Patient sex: M
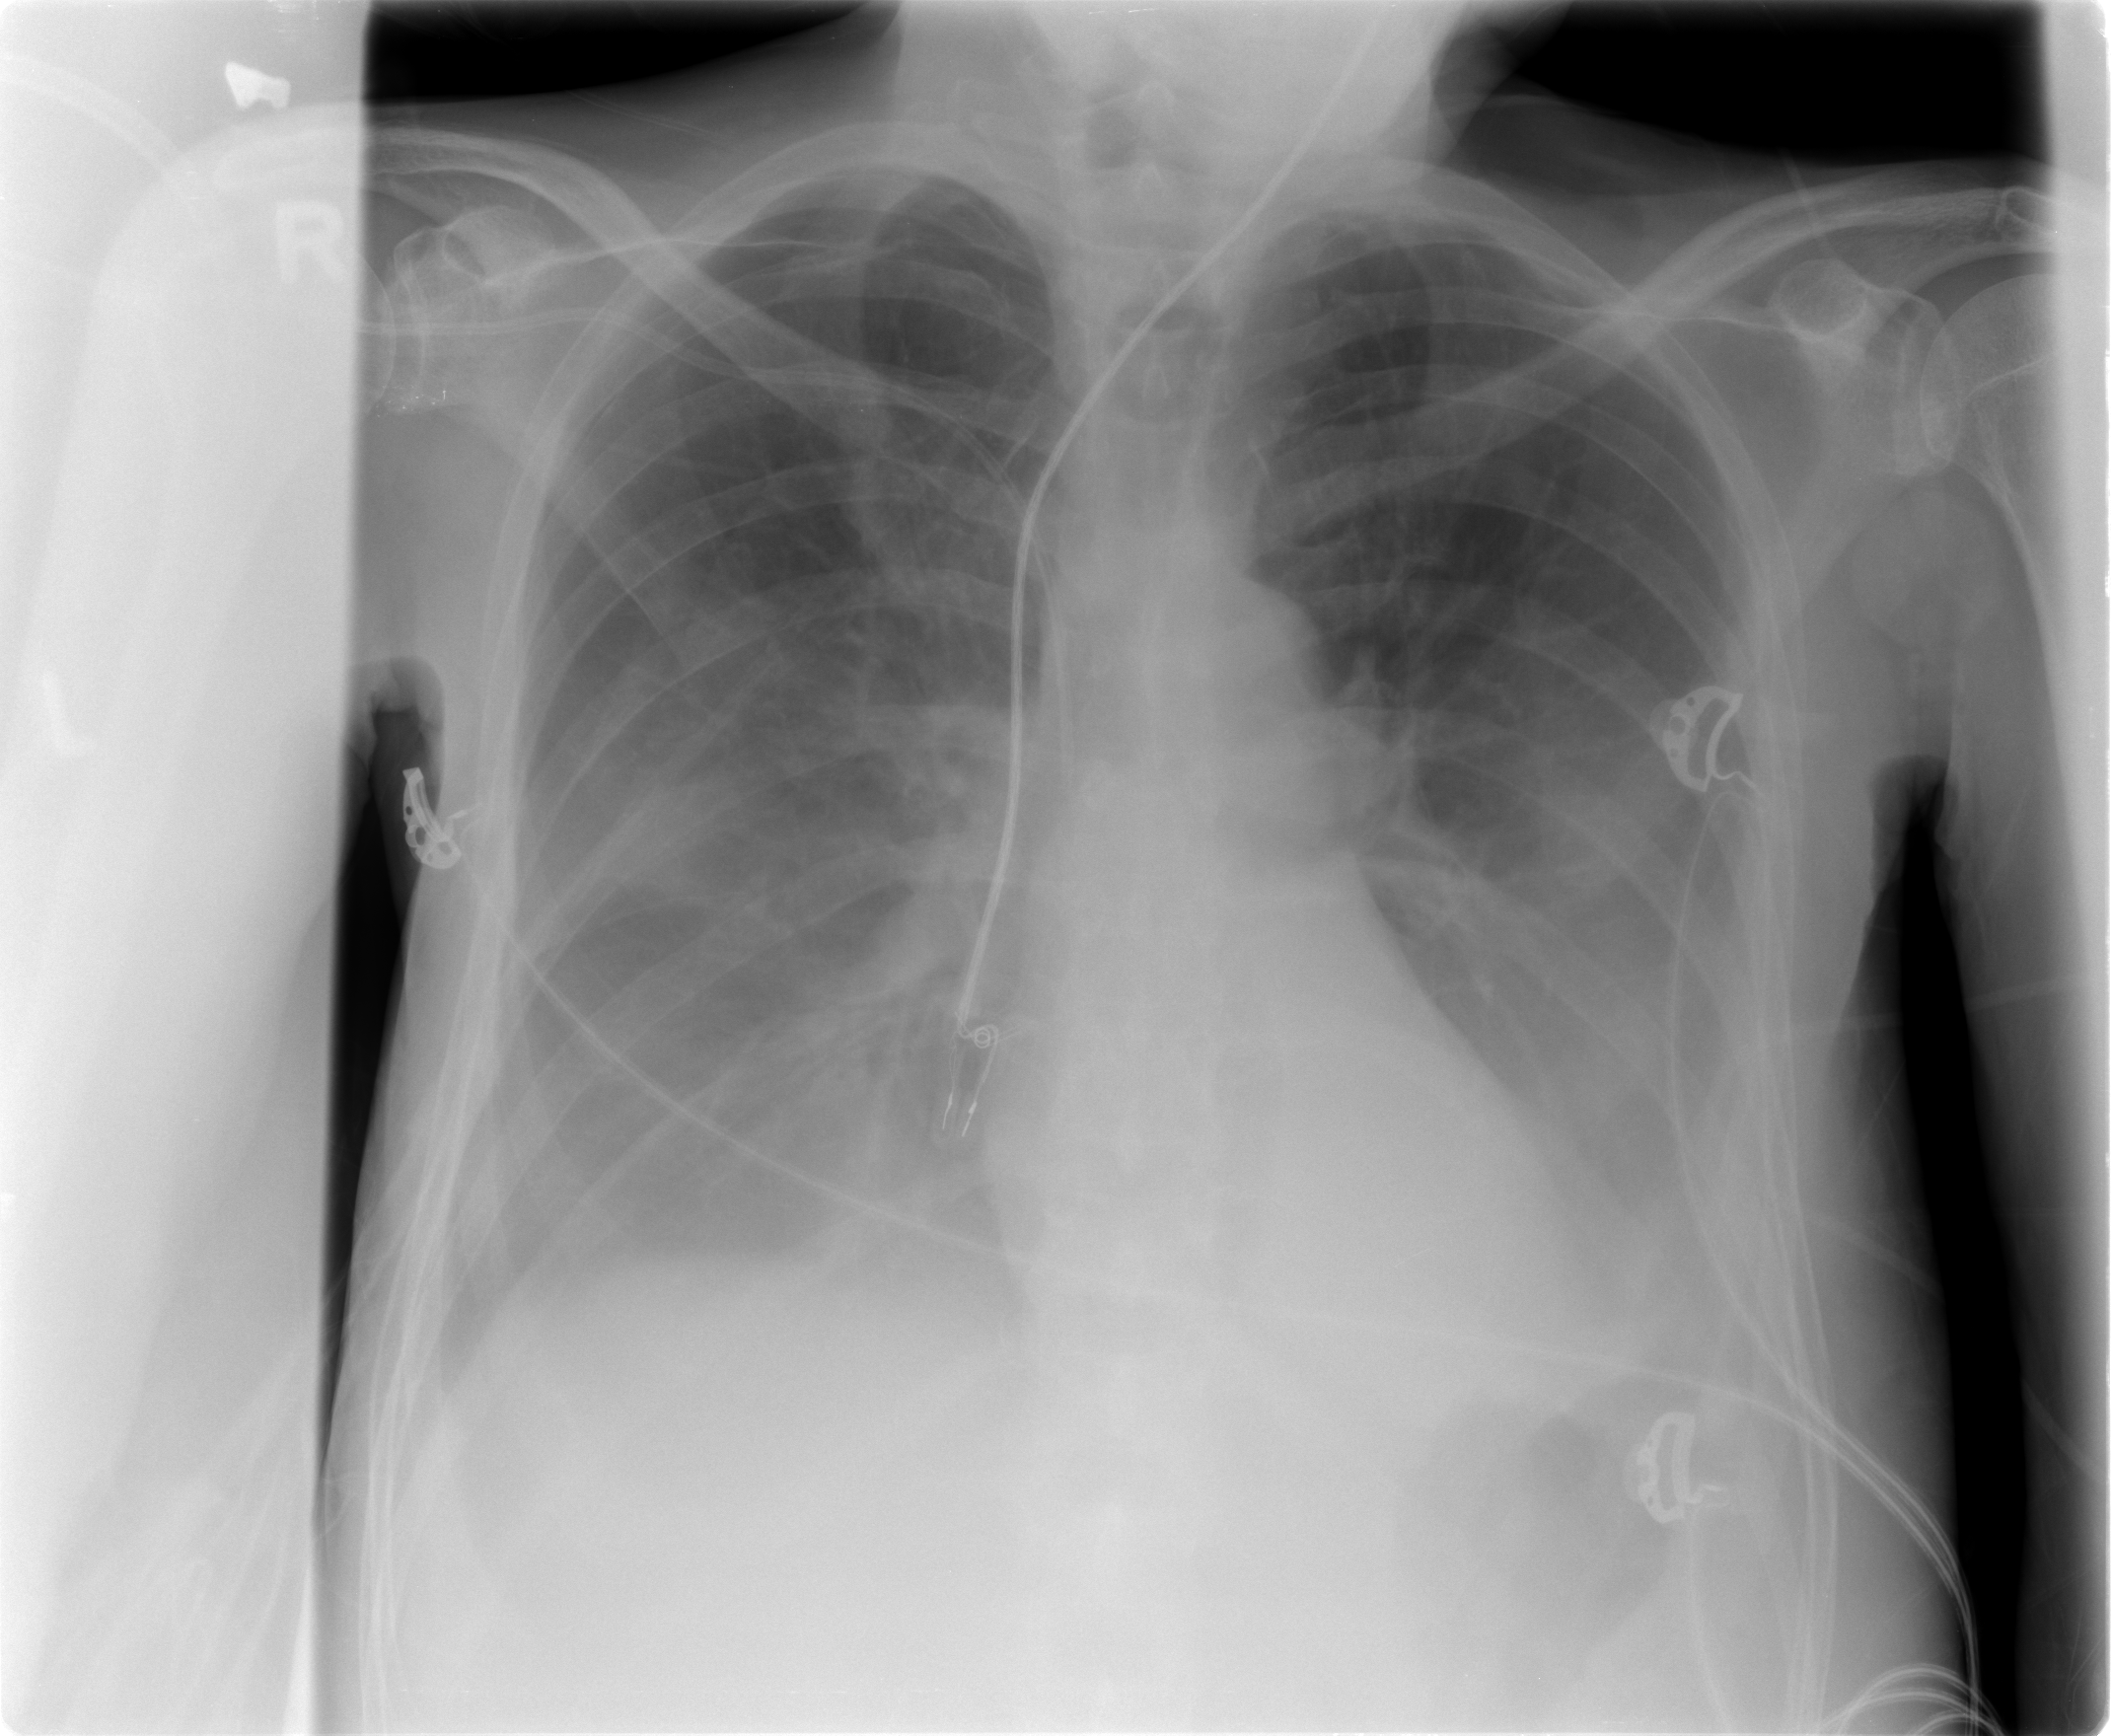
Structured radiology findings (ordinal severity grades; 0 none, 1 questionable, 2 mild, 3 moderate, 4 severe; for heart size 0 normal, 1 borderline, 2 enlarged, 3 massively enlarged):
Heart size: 0
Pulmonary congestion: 1
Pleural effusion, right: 3
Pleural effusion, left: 3
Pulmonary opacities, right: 0
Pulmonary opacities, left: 0
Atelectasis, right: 2
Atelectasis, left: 2